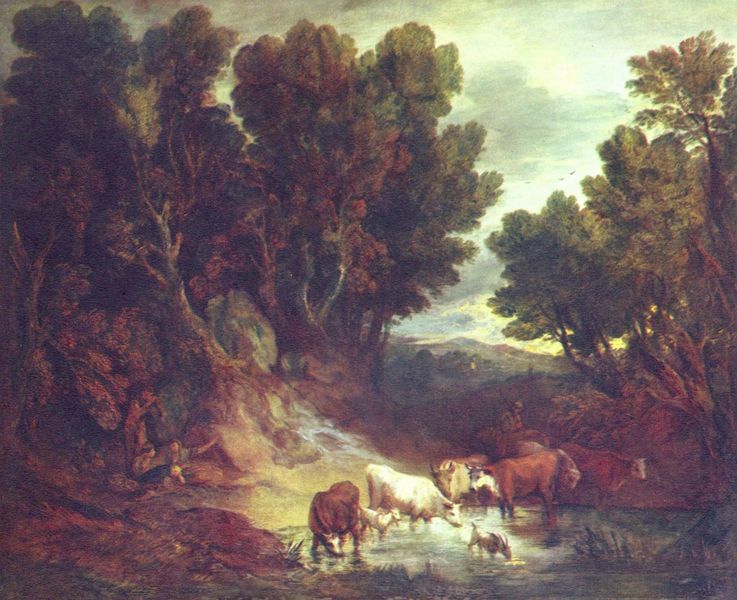
Titel: Die Tränke
Künstler: Thomas Gainsborough
Standort: London
Institution: National Gallery
Schlagwörter: baum, berg, blau, blätter, felsen, gemälde, gestein, himmel, mann, schatten, wasser, weiß, wolken, baden, bäume, fluss, gelb, grün, landschaft, menschen, see, sitzen, teich, ufer, äste, abend, braun, frau, hell, holz, licht, männer, schwarz, gras, hund, rot, tier, tiere, wiese, beige, malerei, saufen, trinken, stein, steine, öl, ast, bach, dämmerung, erde, gräser, horizont, hügel, kühe, nass, natur, schilf, spiegelung, stamm, vieh, vögel, busch, sonne, wiesen, paar, blatt, wald, wasserfall, pferd, weiher, landschft, sommer, abends, berge, fels, gebirge, sonnenuntergang, tag, herde, kuh, rind, herbst, rast, romantik, strom, ölgemälde, stämme, bauer, rinder, schaf, lichtung, bullen, schein, wurzeln, laubbäume, tränke, hörner, schafe, ochse, ochsen, stier, stiere, hirte, hirten, schäfer, ziege, wasserstelle, schutz, kalb, kälbchen, ziegen, quelle, kälber, hirt, sonnentuntergang, kih, rindviecher, wasser see, wassertränke